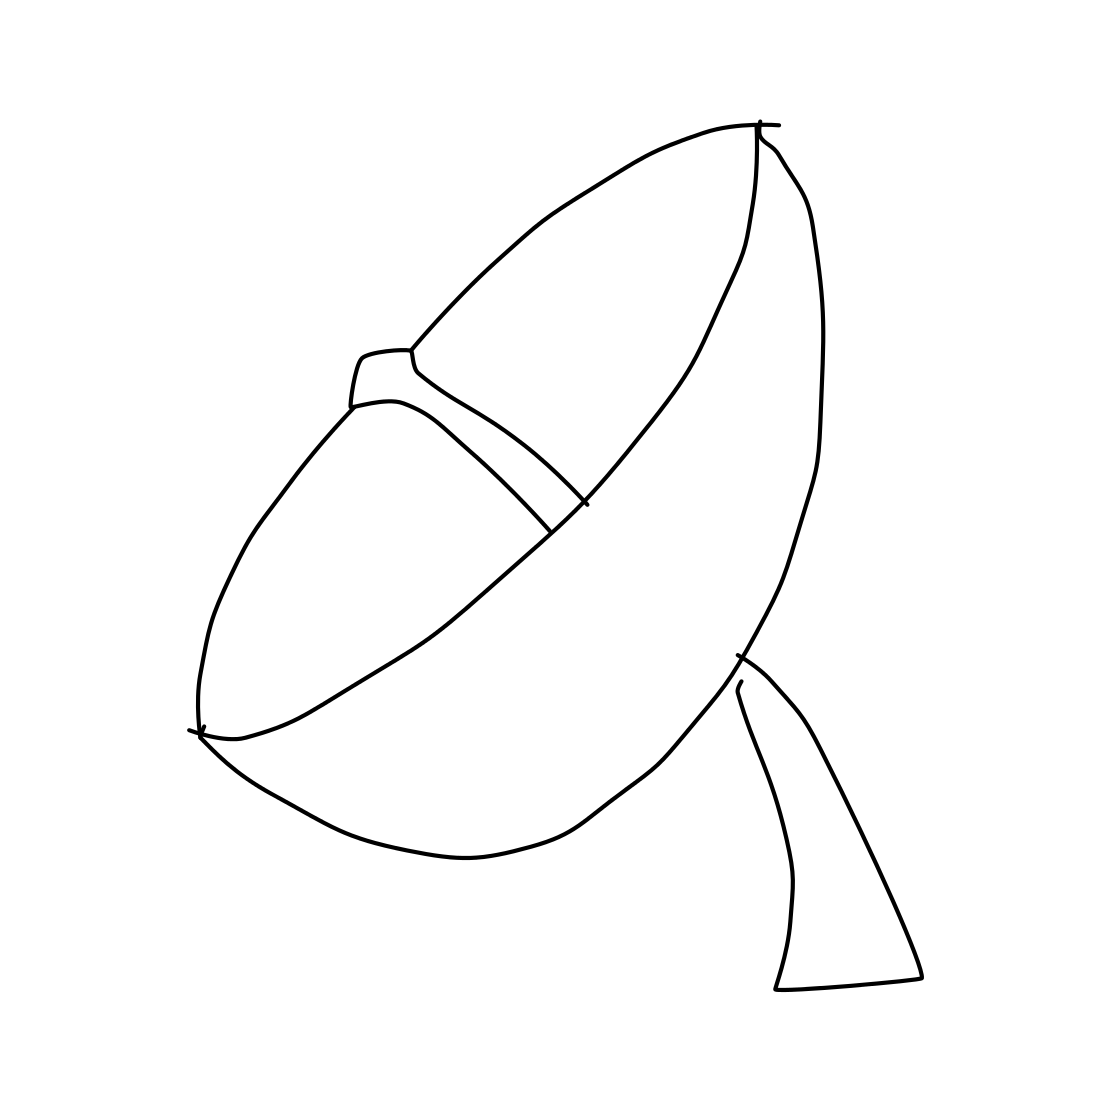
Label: satellite